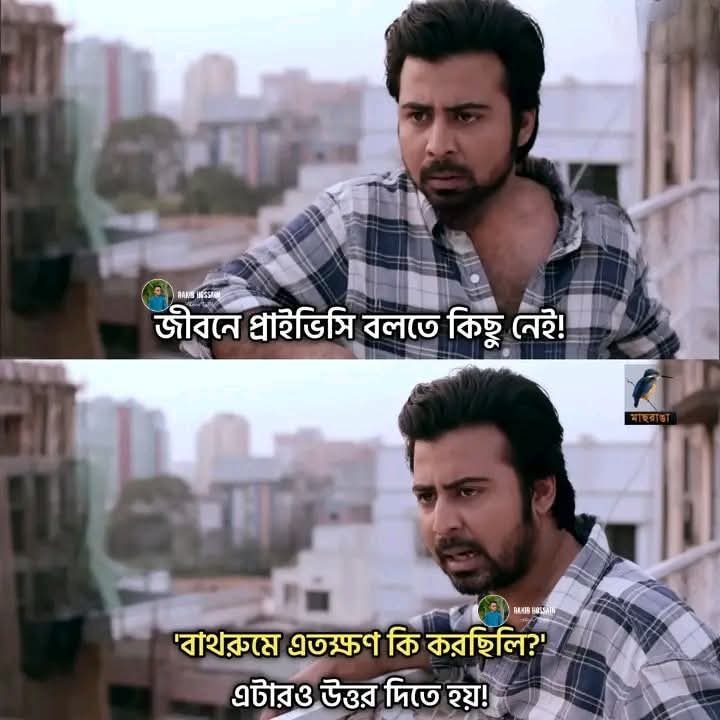
Text: জীবনে প্রাইভিসি বলতে কিছু নেই!
'বাথরুমে এতক্ষণ কি করছিলি?'
এটারও উত্তর দিতে হয়!
Label: Non Hate